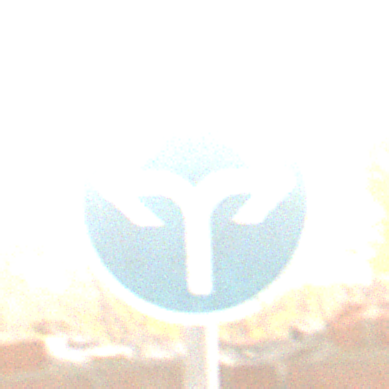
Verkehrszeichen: VorgeschriebeneFahrtrichtungRechtsOderLinks
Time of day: SunriseSunset
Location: Roofed (Suburban)
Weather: Clear
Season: NotSpecified
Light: Natural